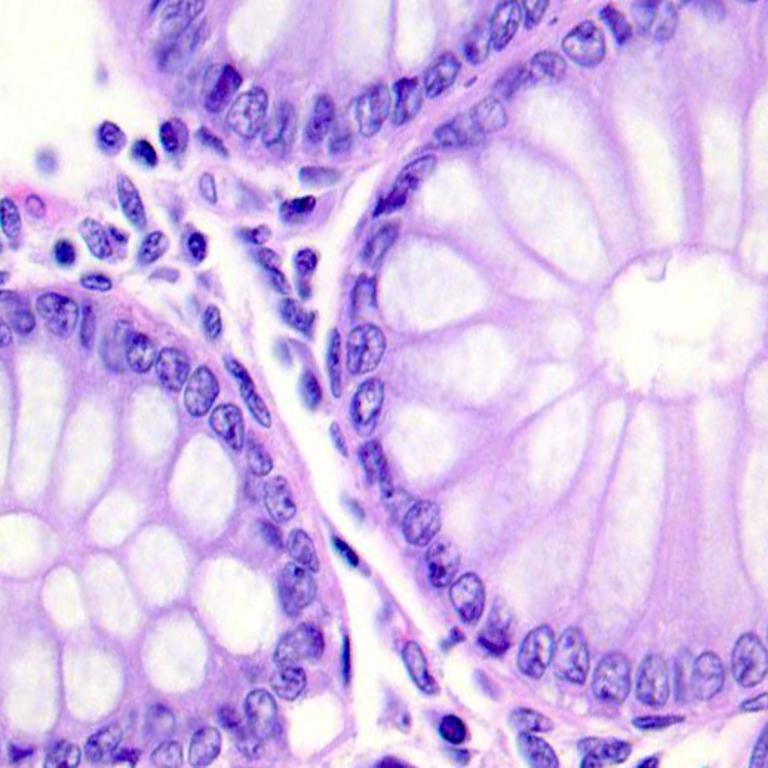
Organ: colon
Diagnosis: benign